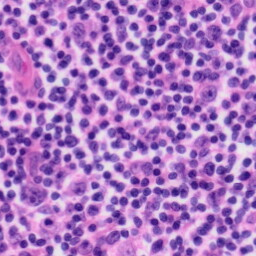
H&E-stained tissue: Tonsil